Question: Im having issues running a feature in Cucumber, the feature is very basic as it's from a tutorial.
It is not defined and is as follows:
'''
Feature: Proof that my concept works
Scenario: My first test
Given this is my first step
When this is my second step
Then this is my final step
'''
My Cucumber runner class is as follows:
'''
package cucumber;
import org.junit.runner.RunWith;
import cucumber.api.junit.Cucumber;
@RunWith(Cucumber.class)
@Cucumber.Options(
format = {"pretty", "json:target/"},
features = {"src/cucumber/"}
)
public class CucumberRunner {
}
'''
Also the external '.jar' files that I have in the project are as follows:

The exception that I'm getting is:
> Exception in thread "main" cucumber.runtime.CucumberException: Failed
to instantiate public
cucumber.runtime.java.JavaBackend(cucumber.runtime.io.ResourceLoader)
with [cucumber.runtime.io.MultiLoader@75d837b6]
I've tried to look around online for the solution to this problem but have not had any luck.
I've also discussed with the OP of the tutorial and I'm still awaiting feedback but it has been a while.
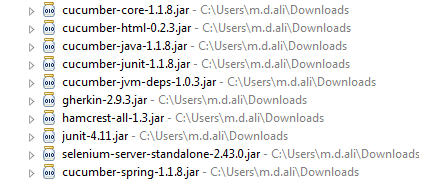
Answer: I ran into a similar issue and got the same error as you did.
Firstly mention the path to the feature file
'features = {"src/cucumber/myfile.feature"}'
Anyway, that didn't cause the error.
To just run your Cucumber runner class, all the dependencies you need are
'cucmber-junit'
'cucumber-java' and
'junit'.
I had an additional 'cucumber-guice' which was creating the problem and once I removed it, the error went away and runner was executed successfully.
From the link to the image you have mentioned it looks like you are not using 'cucumber-guice' but still I would recommend you remove other unnecessary cucumber dependencies and try again.